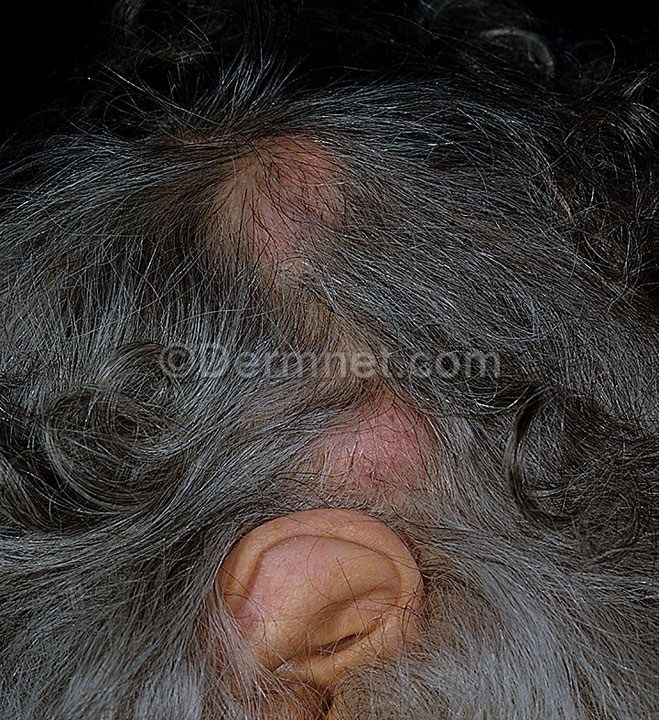
Disease: Seborrheic Keratoses and other Benign Tumors